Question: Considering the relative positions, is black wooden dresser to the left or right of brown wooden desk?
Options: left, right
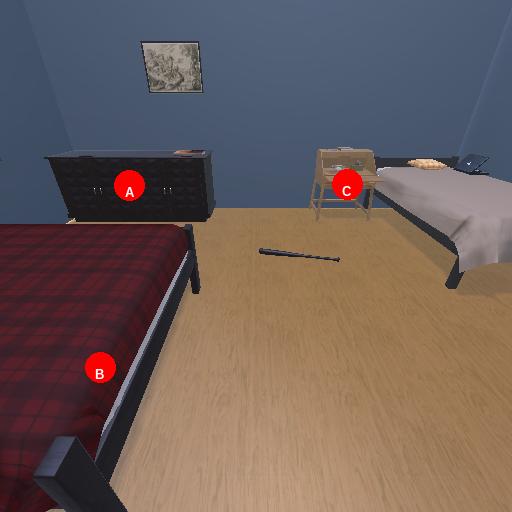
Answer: left